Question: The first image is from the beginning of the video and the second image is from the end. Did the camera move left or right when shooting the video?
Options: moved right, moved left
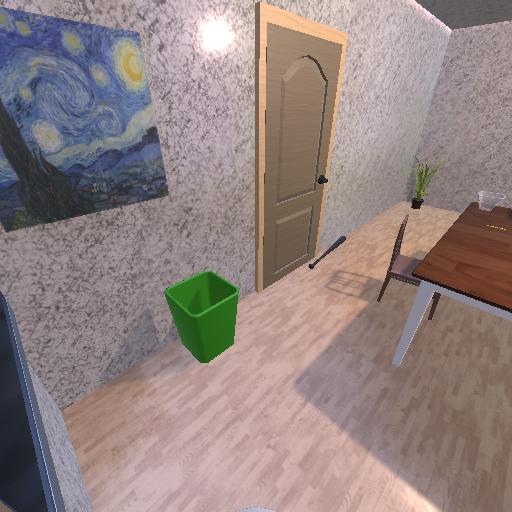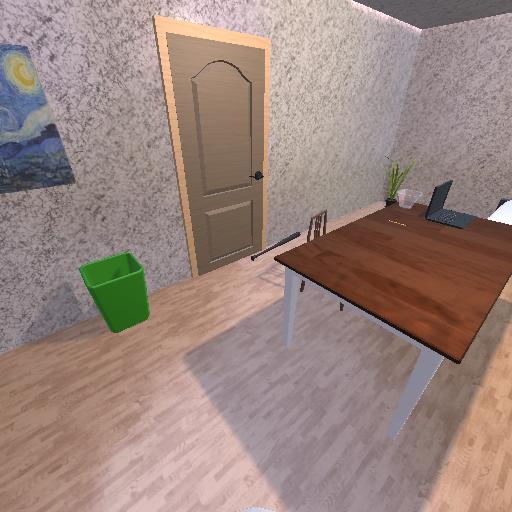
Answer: moved right